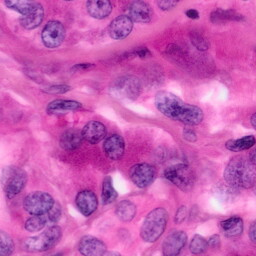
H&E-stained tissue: Pancreatic